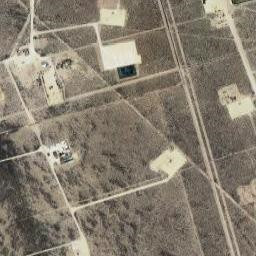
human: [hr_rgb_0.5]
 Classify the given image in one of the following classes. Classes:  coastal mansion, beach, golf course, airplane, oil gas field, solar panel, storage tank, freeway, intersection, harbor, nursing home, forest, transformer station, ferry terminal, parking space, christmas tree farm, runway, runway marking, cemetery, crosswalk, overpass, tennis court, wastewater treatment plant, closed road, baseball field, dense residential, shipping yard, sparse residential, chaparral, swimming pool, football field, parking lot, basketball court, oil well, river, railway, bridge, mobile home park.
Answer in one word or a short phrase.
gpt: oil gas field